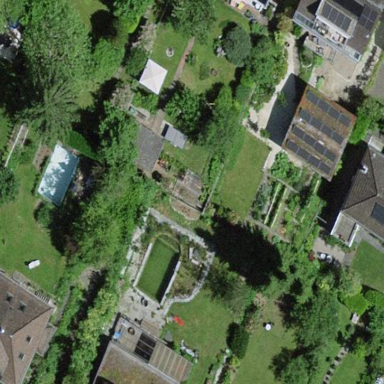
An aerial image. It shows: Garden that is leisure land.